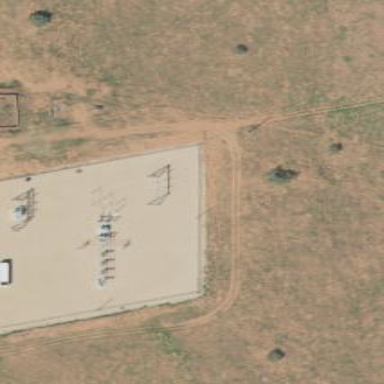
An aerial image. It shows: Power substation.